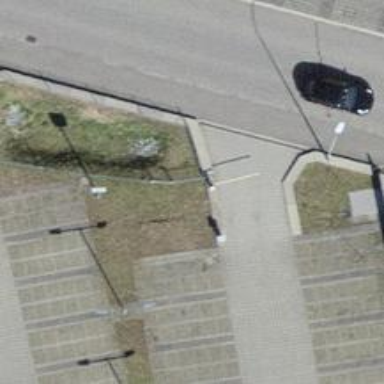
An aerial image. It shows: Lift gate barrier.